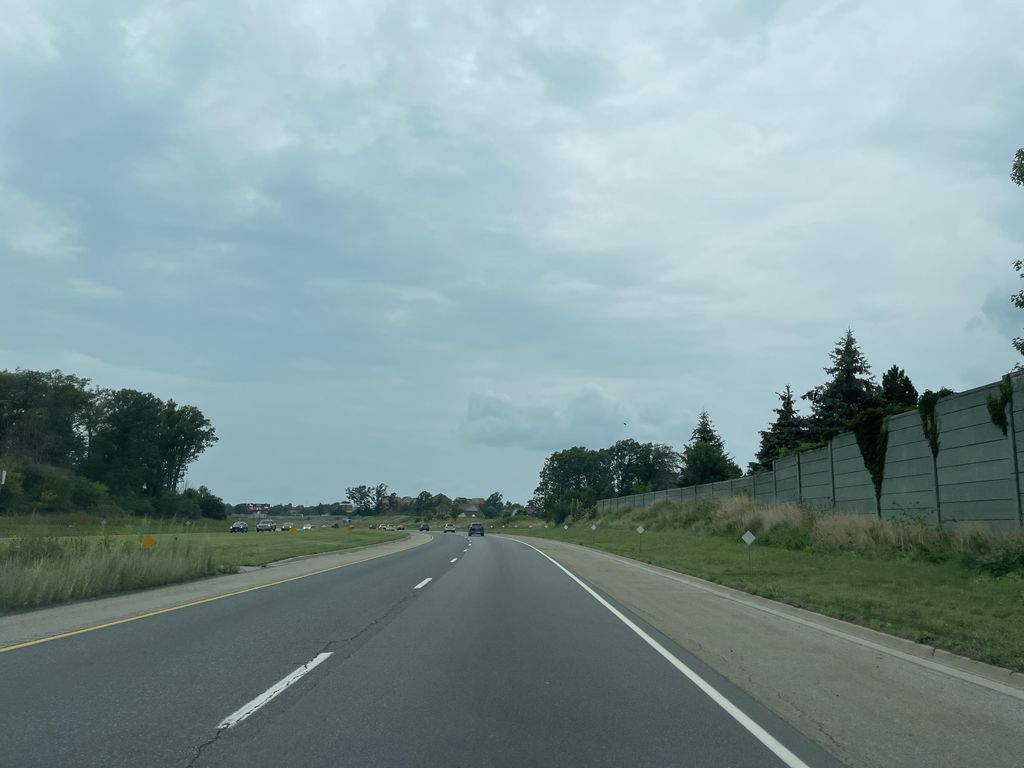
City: hamilton